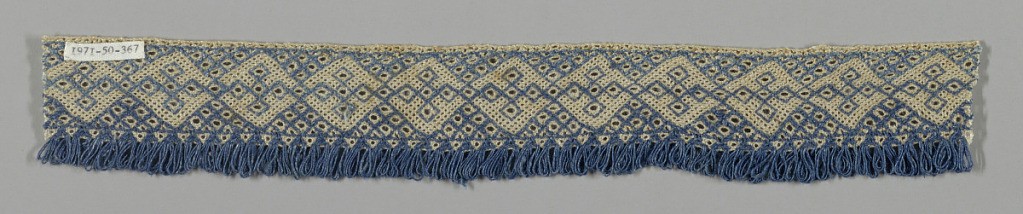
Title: Trimmimg
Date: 19th century
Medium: linen Technique: bobbin lace, peasant style
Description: Band with continuous diamonds and looped fringe edge in blue and natural linen.